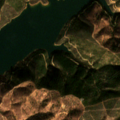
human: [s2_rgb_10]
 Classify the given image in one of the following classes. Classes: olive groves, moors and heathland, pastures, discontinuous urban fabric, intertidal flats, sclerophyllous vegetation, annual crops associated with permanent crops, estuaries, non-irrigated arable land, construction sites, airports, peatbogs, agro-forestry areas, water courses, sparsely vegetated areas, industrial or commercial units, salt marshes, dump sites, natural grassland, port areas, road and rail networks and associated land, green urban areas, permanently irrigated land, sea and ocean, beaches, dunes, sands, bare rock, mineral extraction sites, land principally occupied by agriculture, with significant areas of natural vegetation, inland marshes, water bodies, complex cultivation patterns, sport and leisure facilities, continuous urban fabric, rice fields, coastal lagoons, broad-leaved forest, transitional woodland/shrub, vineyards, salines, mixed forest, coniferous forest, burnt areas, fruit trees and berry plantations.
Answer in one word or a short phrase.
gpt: sclerophyllous vegetation, transitional woodland/shrub, water bodies